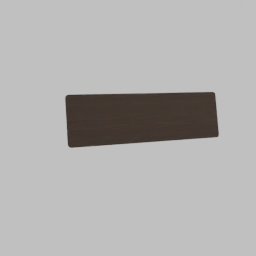
Label: furniture